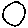
Label: circle